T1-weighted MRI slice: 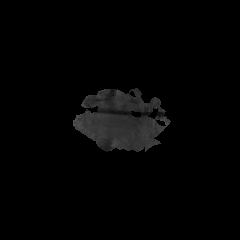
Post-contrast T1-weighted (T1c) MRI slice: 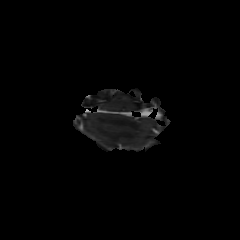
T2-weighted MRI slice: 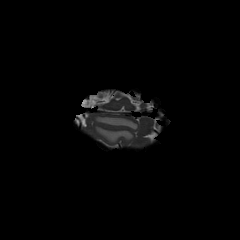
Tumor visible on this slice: yes